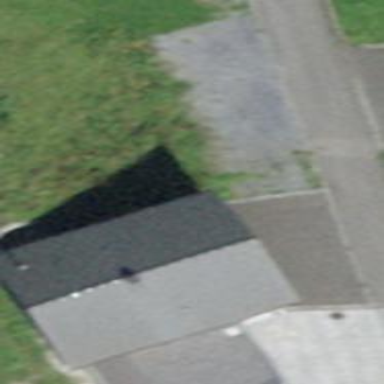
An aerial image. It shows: Detached building.